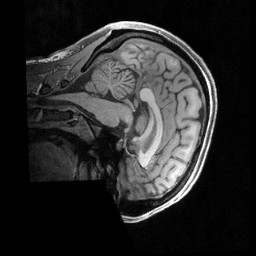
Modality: T1w
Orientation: sagittal
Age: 25
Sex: female
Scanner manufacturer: siemens
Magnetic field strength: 3 T
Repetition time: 2.4 s
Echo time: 0.00231 s